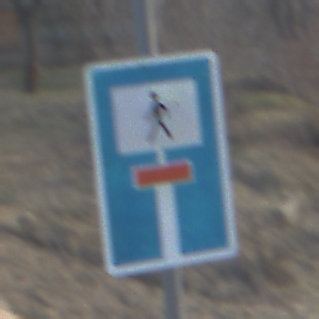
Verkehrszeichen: SackgasseFussgaengerDurchlaessig
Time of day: SunriseSunset
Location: Outdoor (Suburban)
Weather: PartlyCloudy
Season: Winter
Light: Natural